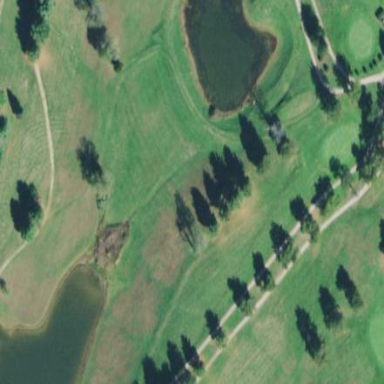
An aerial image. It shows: Golf fairway in the image.